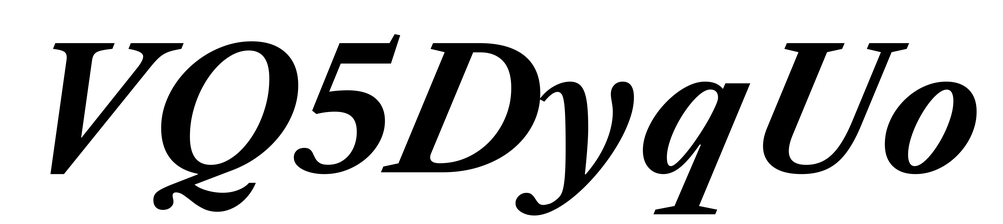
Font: LibreCaslonText-Italic_Bold_Italic